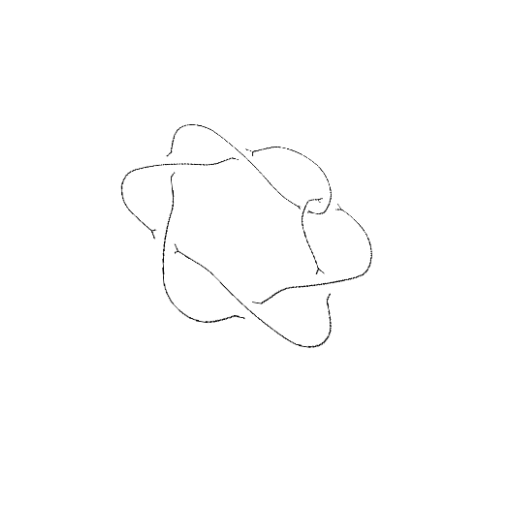
Crossing number: 7